Aerial crown-view tile of a tropical tree (Barro Colorado Island, Panama), acquired 20250217:
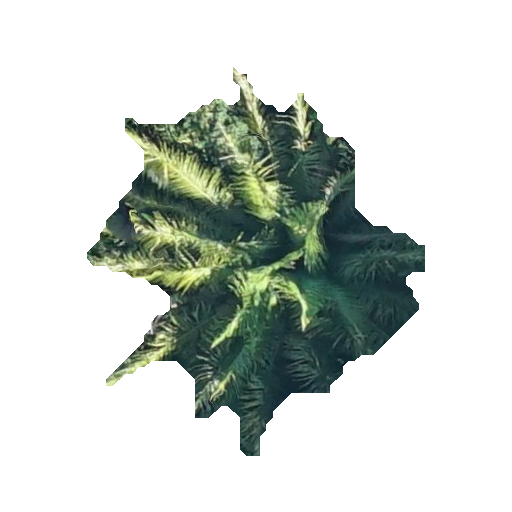
Species: Oenocarpus mapora
GBIF accepted scientific name: Oenocarpus mapora
Crown area: 102.024 m²